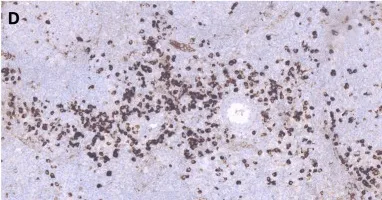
Representative images of the axillary lymph node biopsy histological examination. IgG4. Staining. Numerous IgG4+ cells are present between follicles. The IgG4+/IgG+ cell proportion is over 40%, with more than 200 IgG4+ cells per high power field.
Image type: pathology (immunostaining)